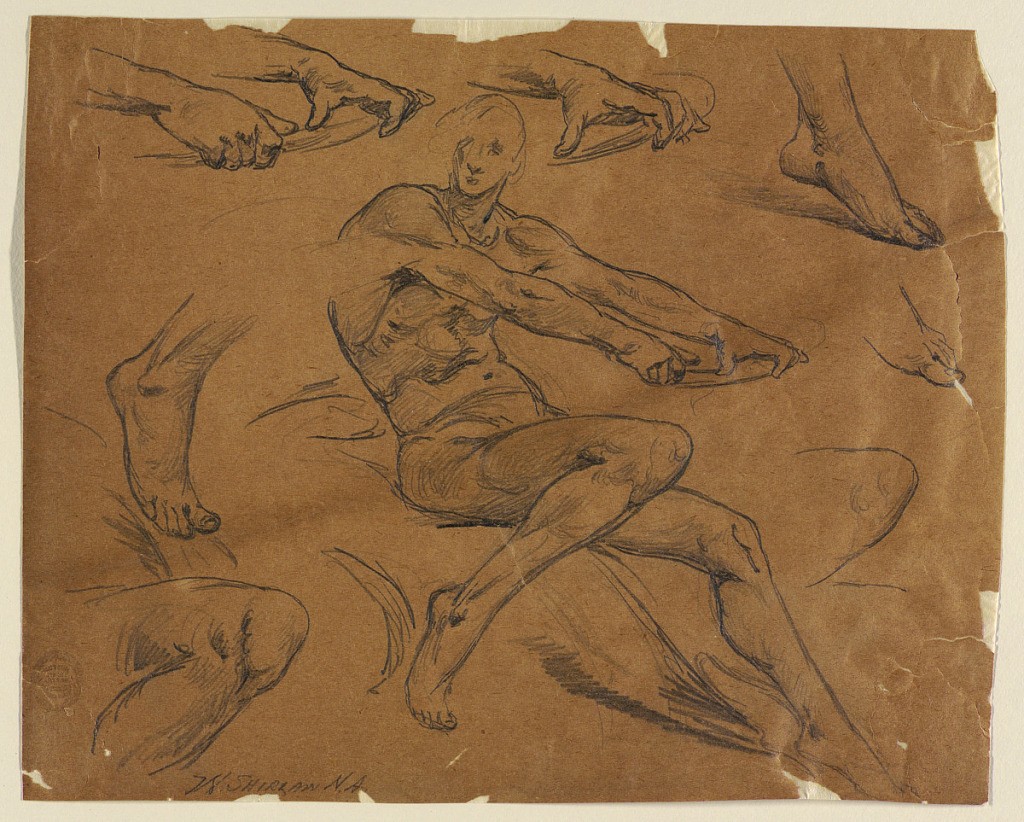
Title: Studies of a Seated Nude
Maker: Walter Shirlaw, American, b. Scotland, 1838–1909
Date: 1875–80
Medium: Graphite on brown paper
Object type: Drawing
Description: The figure is shown in three-quarter profile turned towards the right. The outstretched hands hold something. The head is turned toward the right shoulder. Above the figure are studies of both hands, the left foot, the left hand. At left, studies of the right foot, the right knee. At right, studies of the forepart of the left foot, the left knee.